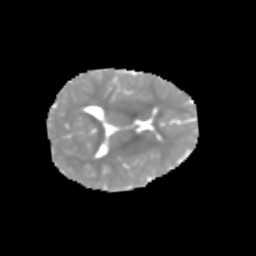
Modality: MD
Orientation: axial
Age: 6
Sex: female
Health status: healthy